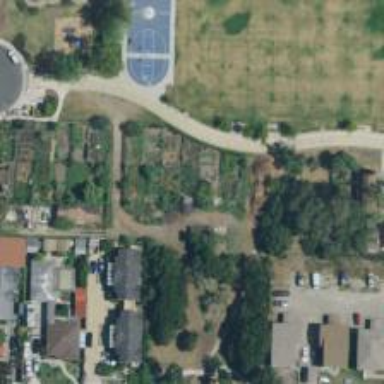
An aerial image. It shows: Allotments area.